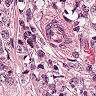
Metastatic tissue present: yes